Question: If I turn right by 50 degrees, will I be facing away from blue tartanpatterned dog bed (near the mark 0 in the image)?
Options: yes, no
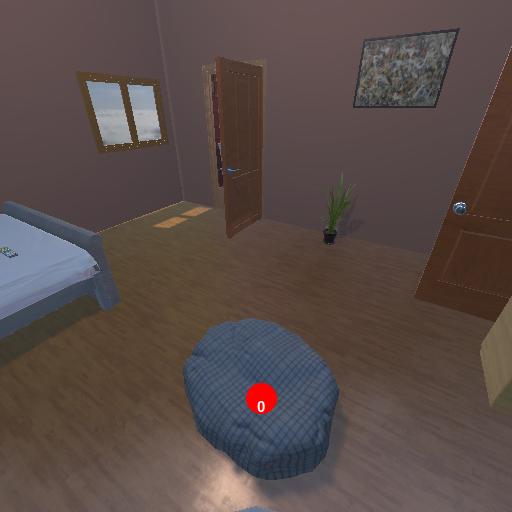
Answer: yes